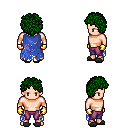
a pixel art fantasy rpg character, male body template, human, light skin, blue tattered cape, magenta pants, green curly afro hairstyle, gold gloves, gray slippers, four views (front, back, left, right), 2x2 character sprite sheet, small pixel art, hard edges, no anti-aliasing